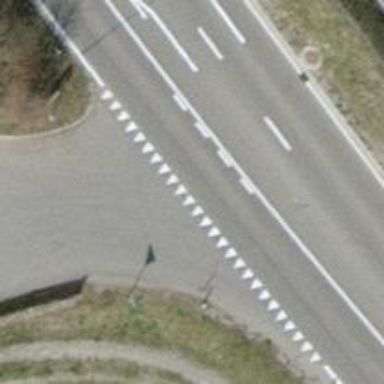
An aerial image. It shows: Road with "give way" sign.